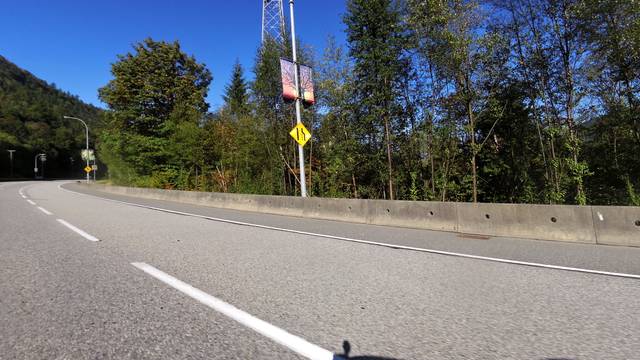
Region: Canada
Coordinates: 49.288, -122.898